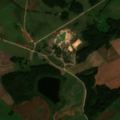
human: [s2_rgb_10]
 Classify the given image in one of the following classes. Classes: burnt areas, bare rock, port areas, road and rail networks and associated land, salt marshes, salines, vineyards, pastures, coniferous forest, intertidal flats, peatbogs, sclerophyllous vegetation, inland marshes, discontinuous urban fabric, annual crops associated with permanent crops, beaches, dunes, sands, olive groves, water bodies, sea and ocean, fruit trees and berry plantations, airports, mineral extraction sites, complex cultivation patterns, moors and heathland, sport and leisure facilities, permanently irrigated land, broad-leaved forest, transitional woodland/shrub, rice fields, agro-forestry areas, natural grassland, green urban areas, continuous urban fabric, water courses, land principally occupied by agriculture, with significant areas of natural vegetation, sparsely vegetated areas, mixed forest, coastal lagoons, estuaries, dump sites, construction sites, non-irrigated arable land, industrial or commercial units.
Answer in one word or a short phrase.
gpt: non-irrigated arable land, pastures, land principally occupied by agriculture, with significant areas of natural vegetation, broad-leaved forest